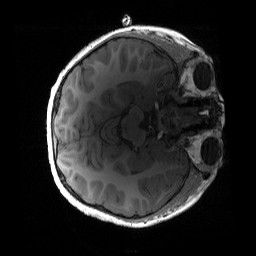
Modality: T1w
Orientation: axial
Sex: male
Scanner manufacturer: siemens
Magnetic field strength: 3 T
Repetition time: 1.9 s
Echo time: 0.00243 s